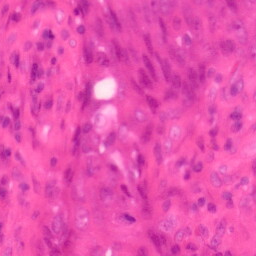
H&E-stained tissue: Colon